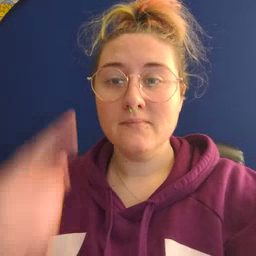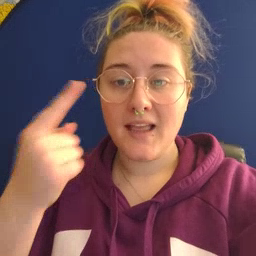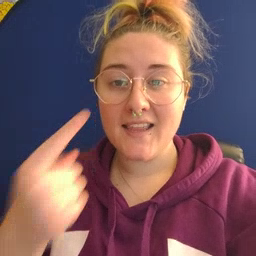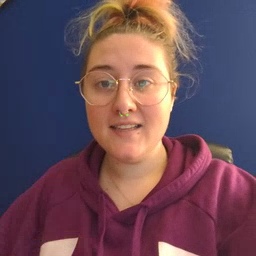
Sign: penny